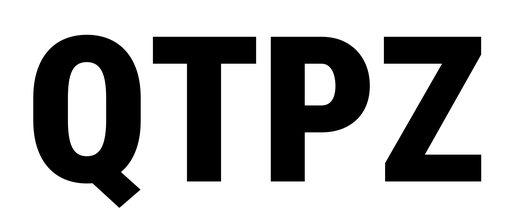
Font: Roboto_Condensed_Black